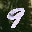
Label: 9